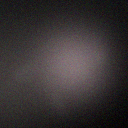
Screen state: off